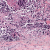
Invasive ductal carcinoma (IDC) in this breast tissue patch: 1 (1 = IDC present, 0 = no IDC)